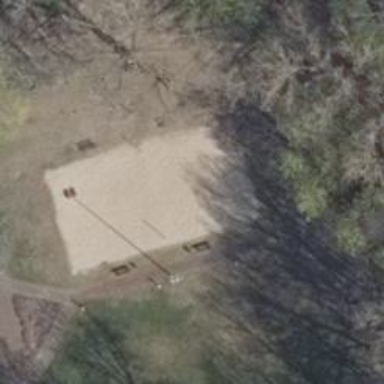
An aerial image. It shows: Beach volleyball pitch for leisure land.